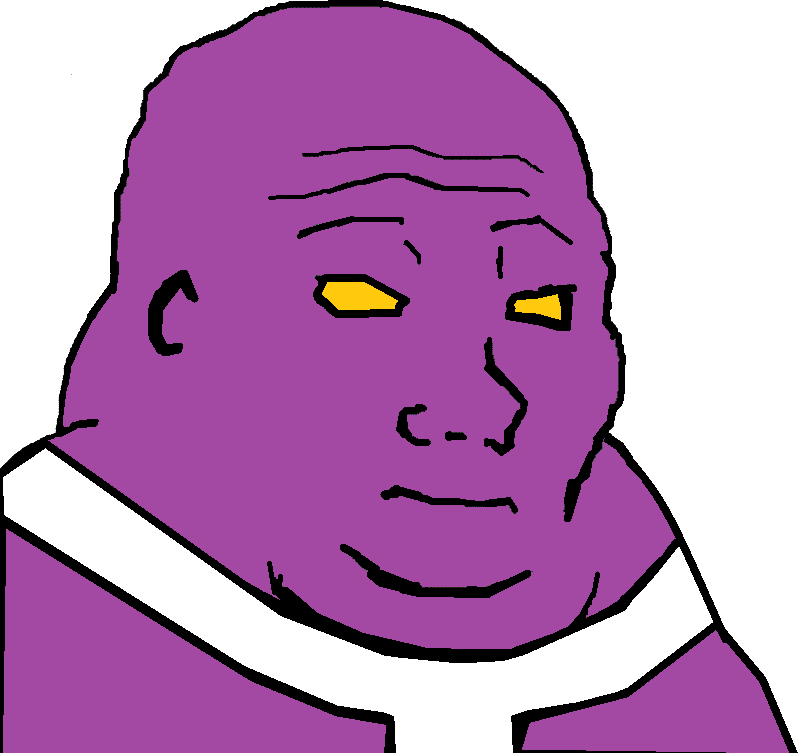
Label: 5_Blobjak